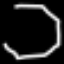
Label: octagon